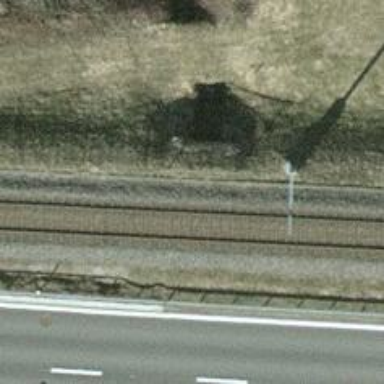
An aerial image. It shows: Culvert tunnel.